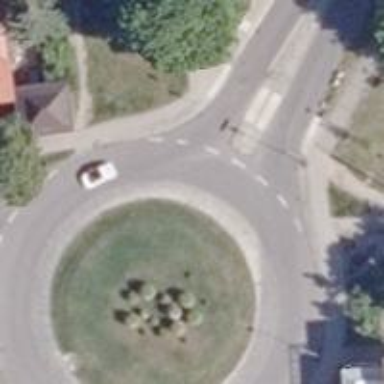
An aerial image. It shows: Secondary road with asphalt surface leading to roundabout.